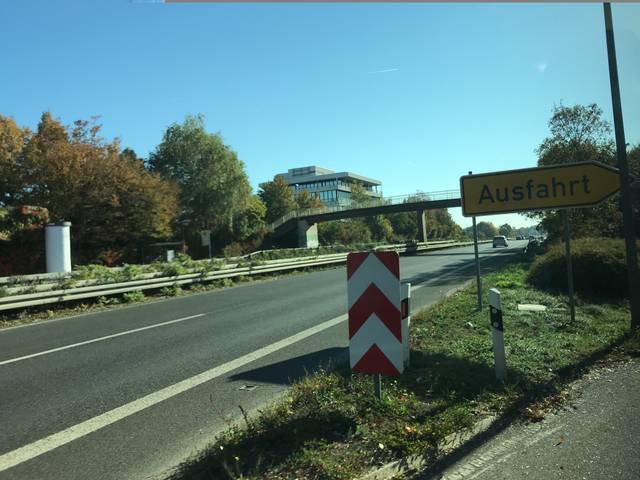
Region: Germany
Coordinates: 50.065, 8.272